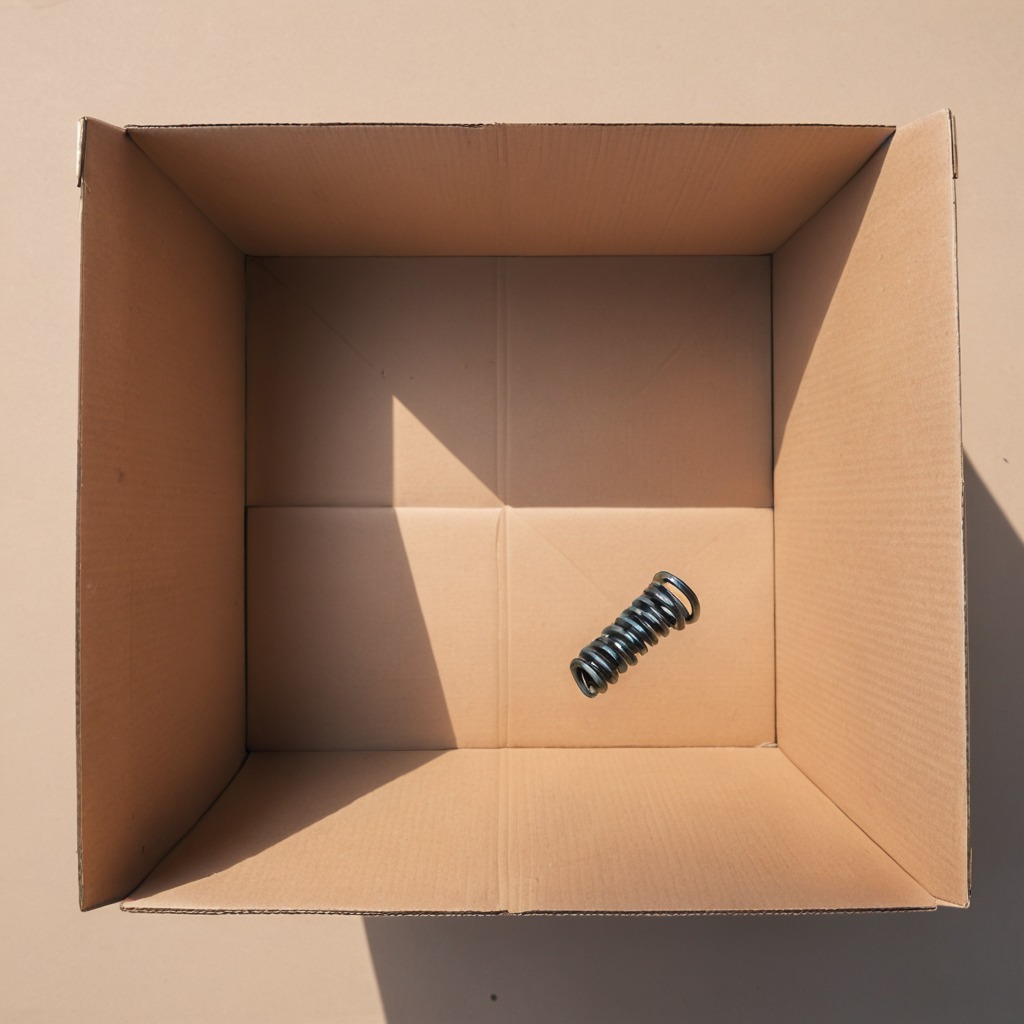
A coiled metal spring is lying on the cardboard box surface.